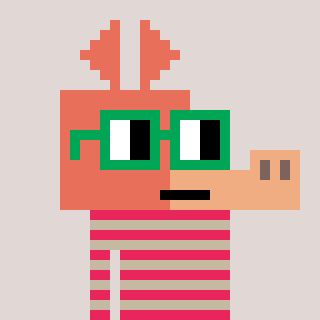
a pixel art character with square green glasses, a aardvark-shaped head and a bege-colored body on a warm background